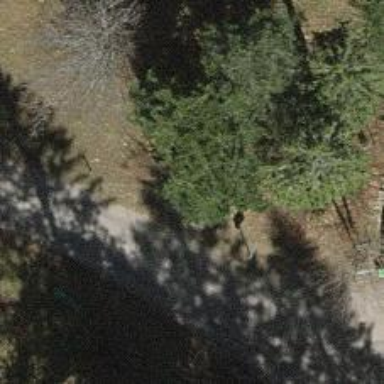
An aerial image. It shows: Bench for seating.